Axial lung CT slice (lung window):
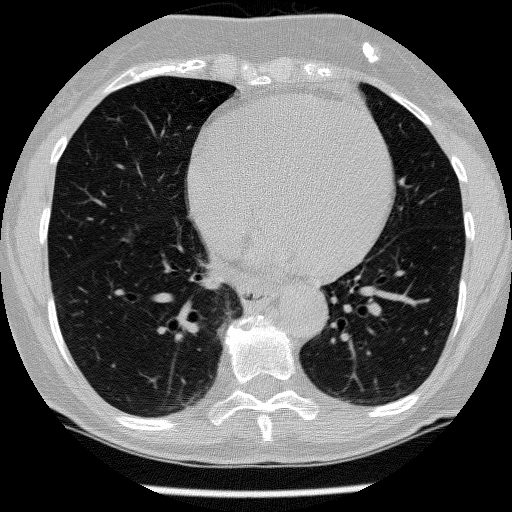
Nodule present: no